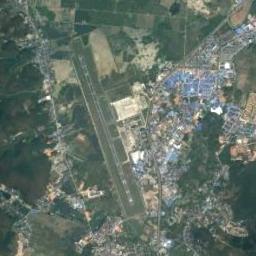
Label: airport